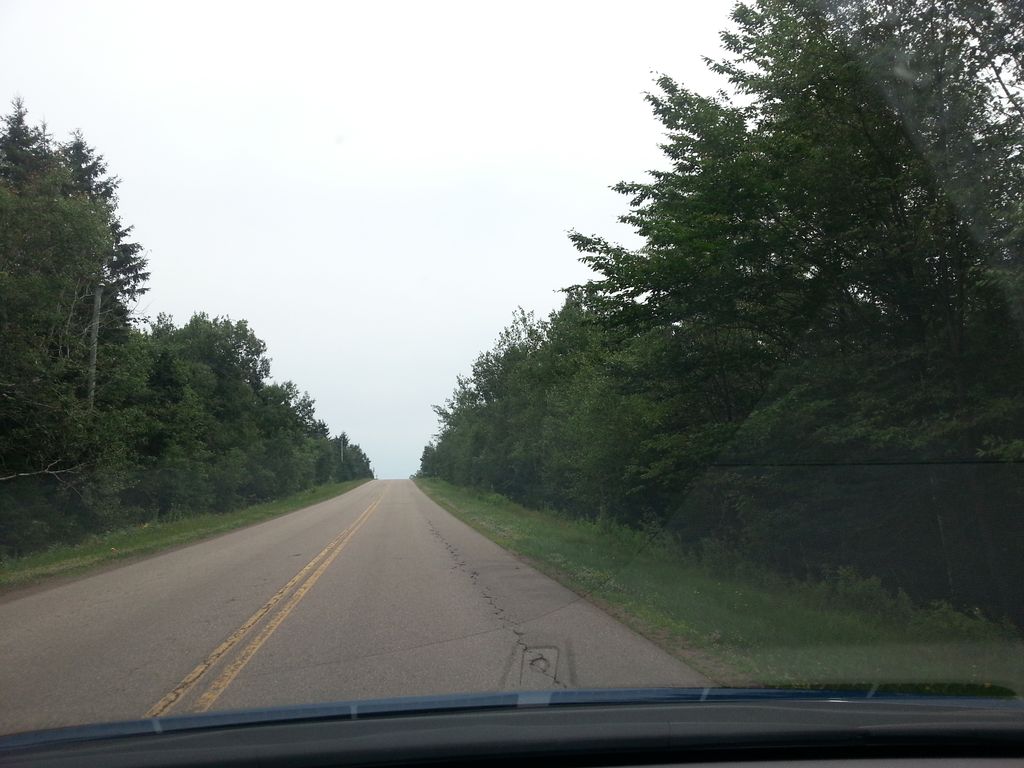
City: charlottetown